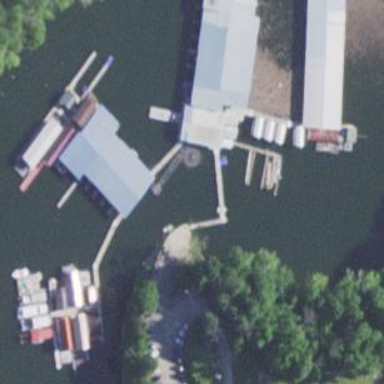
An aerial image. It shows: Pier with mooring facilities.